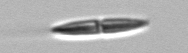
Label: pennate